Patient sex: F
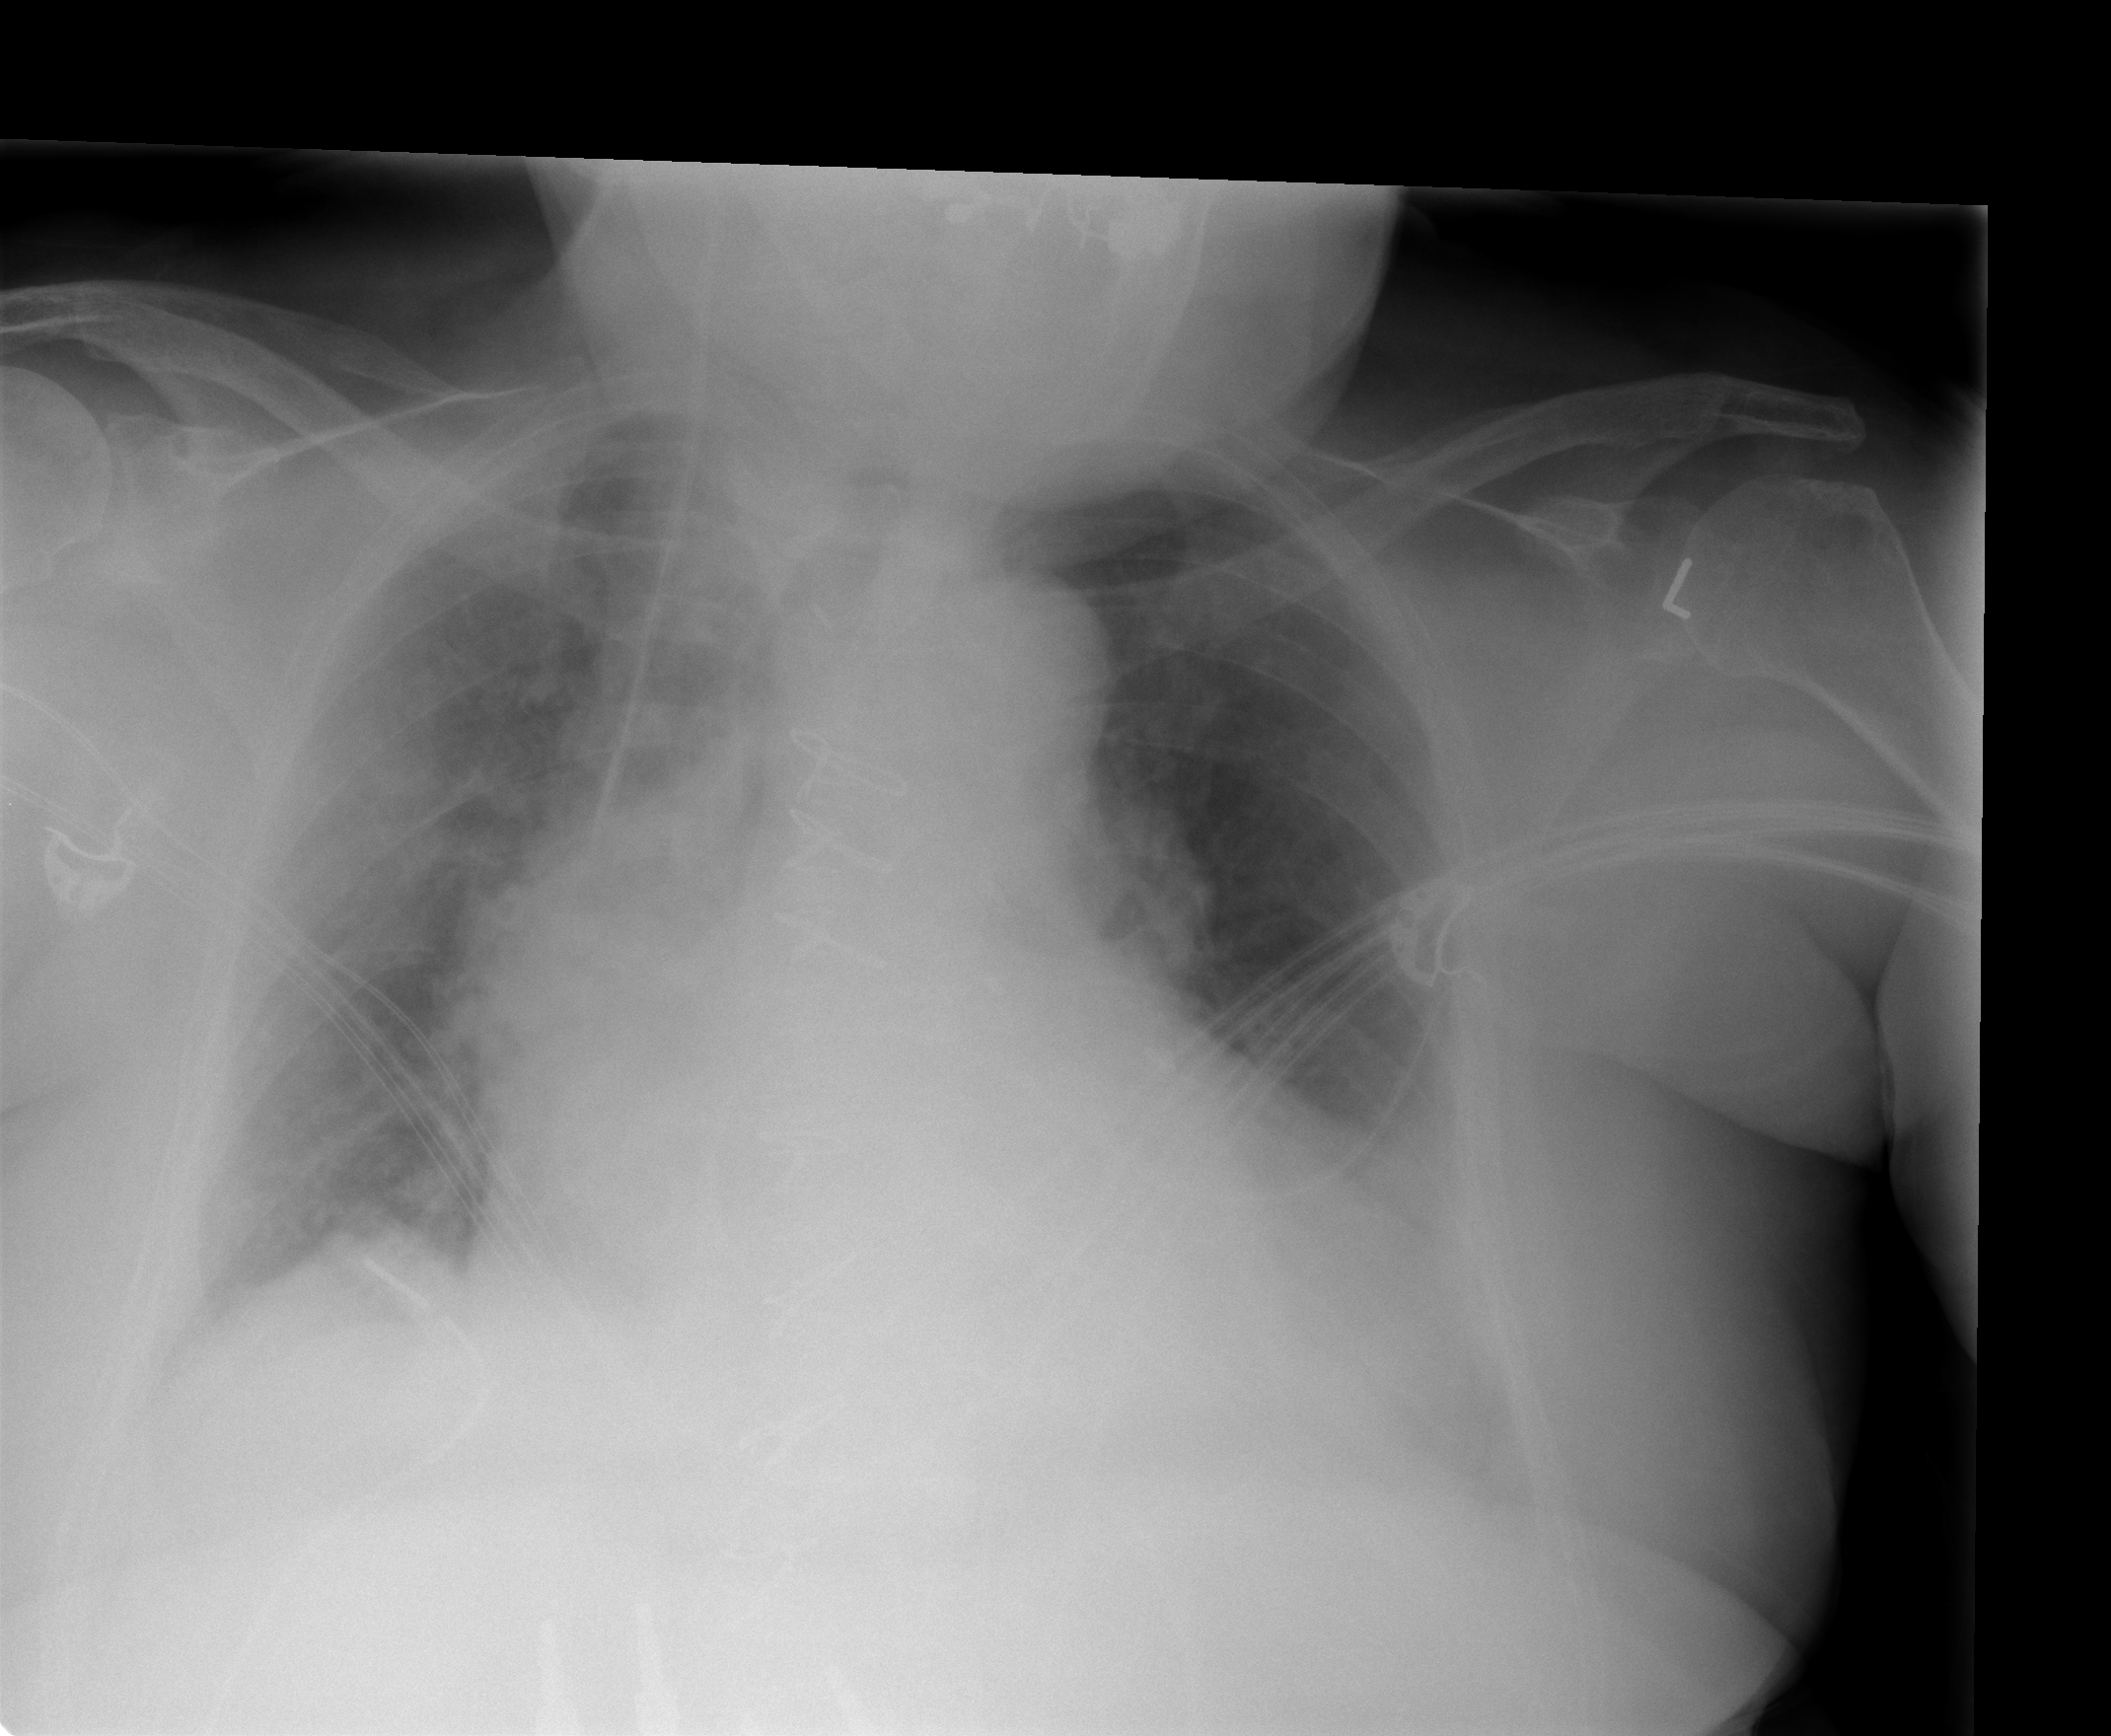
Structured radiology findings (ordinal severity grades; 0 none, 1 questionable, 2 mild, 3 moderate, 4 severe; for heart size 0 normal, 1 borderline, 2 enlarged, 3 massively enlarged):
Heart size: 3
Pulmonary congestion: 2
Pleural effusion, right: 2
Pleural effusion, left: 2
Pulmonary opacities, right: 1
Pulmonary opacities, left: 0
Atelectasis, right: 3
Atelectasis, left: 3